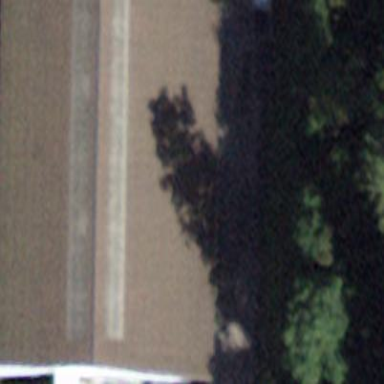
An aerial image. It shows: Garage building.